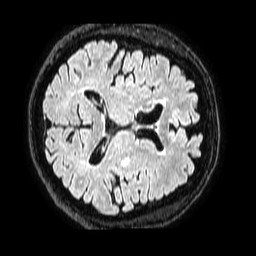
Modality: FLAIR
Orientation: axial
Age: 72
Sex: male
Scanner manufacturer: philips
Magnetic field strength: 1.5 T
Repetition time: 4.8 s
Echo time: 0.3 s